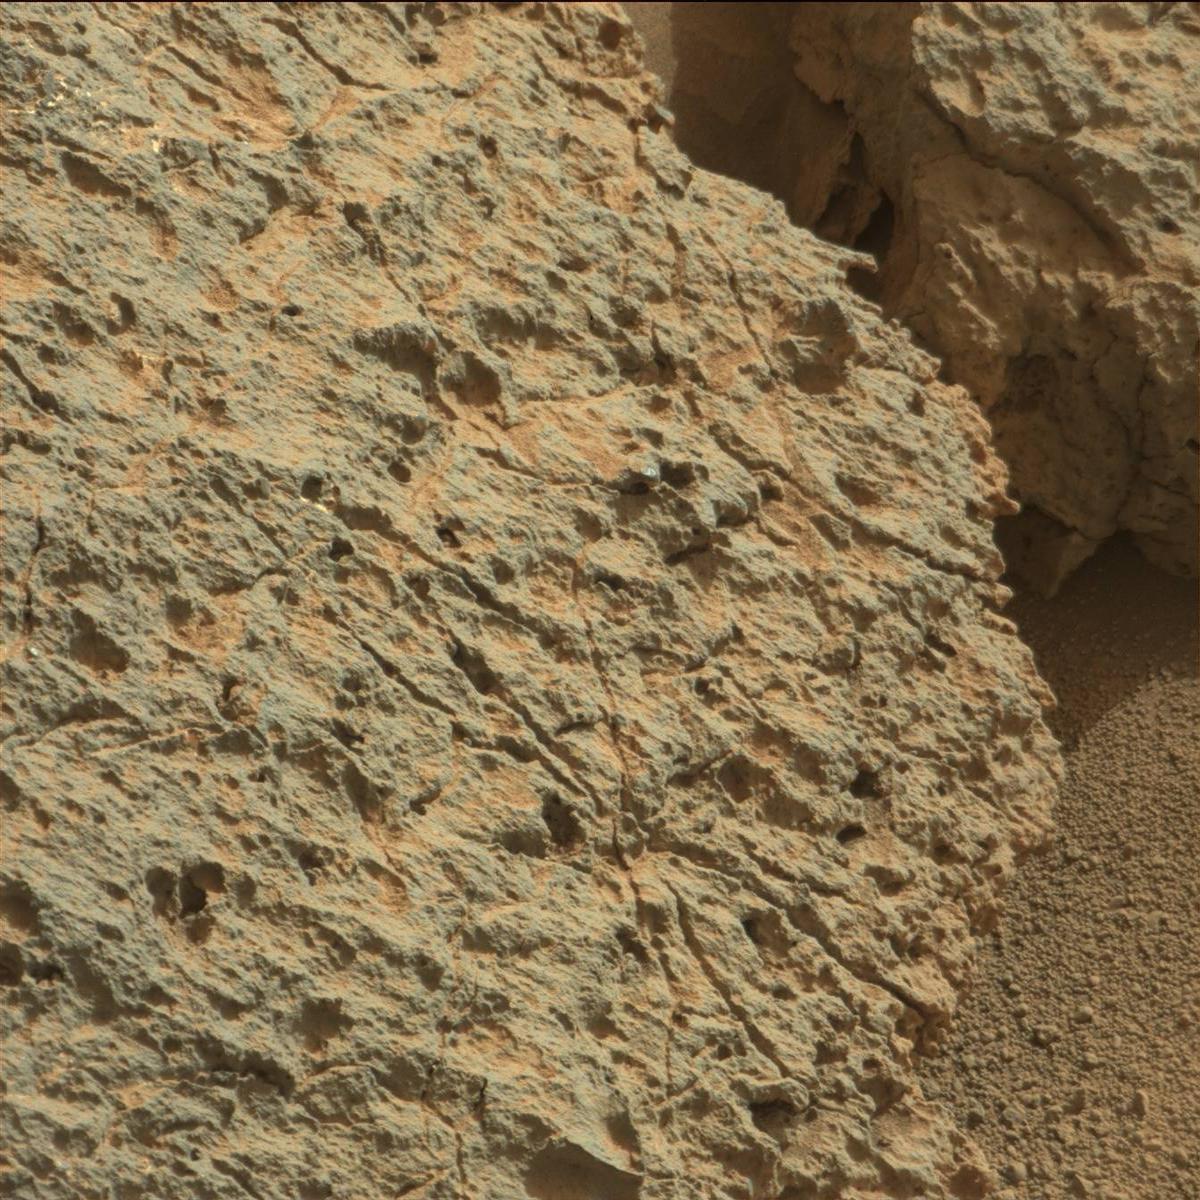
Terrain classes present: Bedrock, Sand / Soil